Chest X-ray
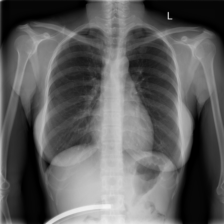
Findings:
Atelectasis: negative
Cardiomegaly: negative
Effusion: negative
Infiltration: negative
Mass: negative
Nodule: negative
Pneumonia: negative
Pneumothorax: negative
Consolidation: negative
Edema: negative
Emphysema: negative
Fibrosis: negative
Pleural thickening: negative
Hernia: negative